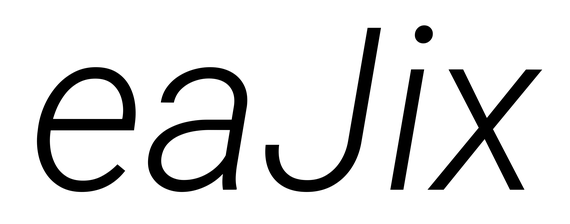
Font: Roboto-Italic_Light_Italic